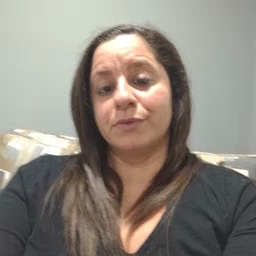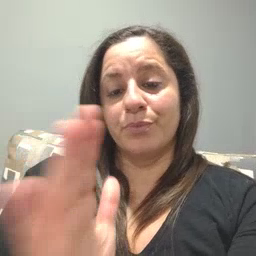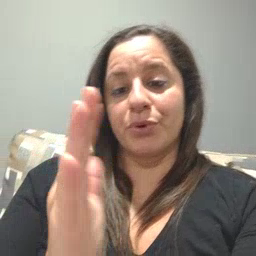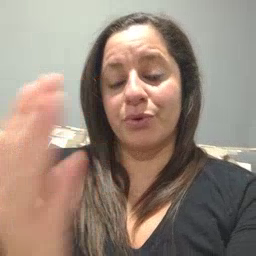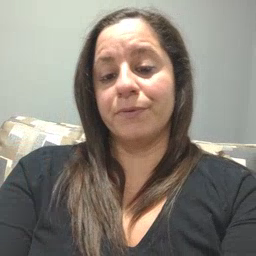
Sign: book